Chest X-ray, PA view. Patient: 65 years old, sex M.
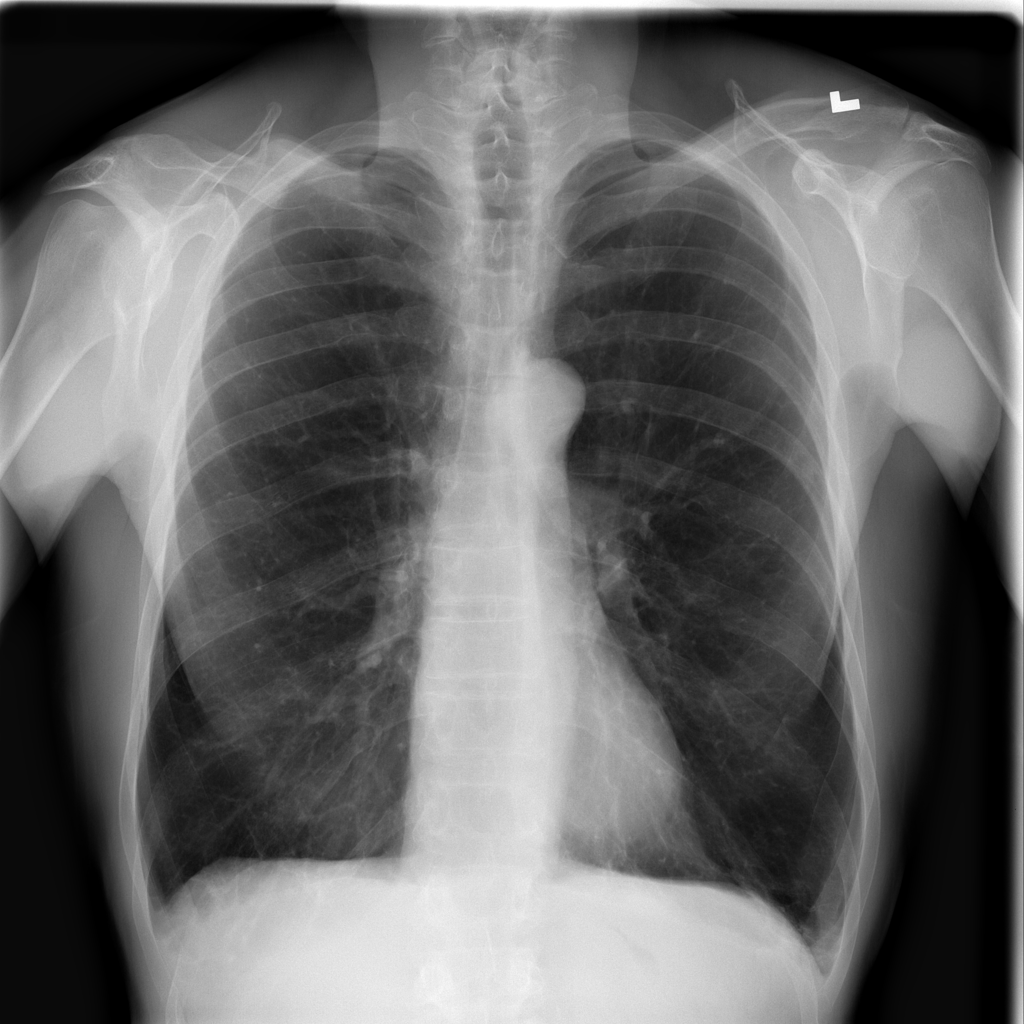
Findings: Infiltration